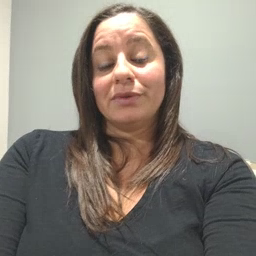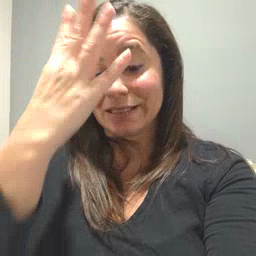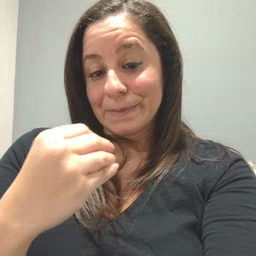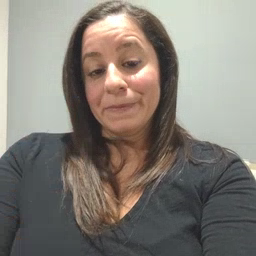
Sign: sleep